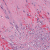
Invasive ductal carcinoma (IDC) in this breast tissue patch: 0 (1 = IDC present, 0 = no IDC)